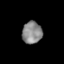
Tissue: lung
Cell type: Epithelial cells
Senescence score: 0.239
Nuclear area (px): 430
Mean DAPI intensity: 136.551